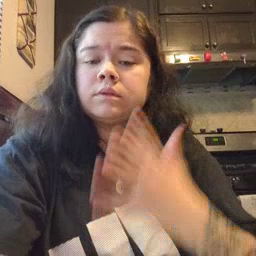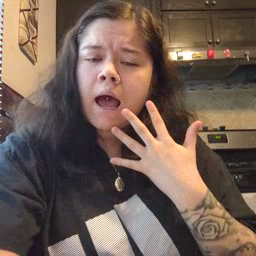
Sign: sad